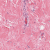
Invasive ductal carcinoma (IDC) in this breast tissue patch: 0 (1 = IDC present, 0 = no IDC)